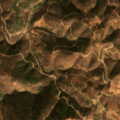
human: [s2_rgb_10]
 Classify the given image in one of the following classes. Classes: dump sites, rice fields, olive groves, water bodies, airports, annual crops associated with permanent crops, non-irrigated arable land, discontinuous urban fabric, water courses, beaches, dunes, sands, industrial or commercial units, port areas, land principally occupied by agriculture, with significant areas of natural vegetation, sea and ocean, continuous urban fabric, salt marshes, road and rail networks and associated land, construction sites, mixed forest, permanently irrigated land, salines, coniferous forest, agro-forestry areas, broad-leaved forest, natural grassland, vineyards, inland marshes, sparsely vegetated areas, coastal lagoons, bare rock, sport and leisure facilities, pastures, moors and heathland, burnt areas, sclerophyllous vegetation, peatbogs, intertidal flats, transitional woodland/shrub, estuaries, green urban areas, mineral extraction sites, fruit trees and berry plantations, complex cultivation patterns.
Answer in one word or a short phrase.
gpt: land principally occupied by agriculture, with significant areas of natural vegetation, sclerophyllous vegetation, transitional woodland/shrub